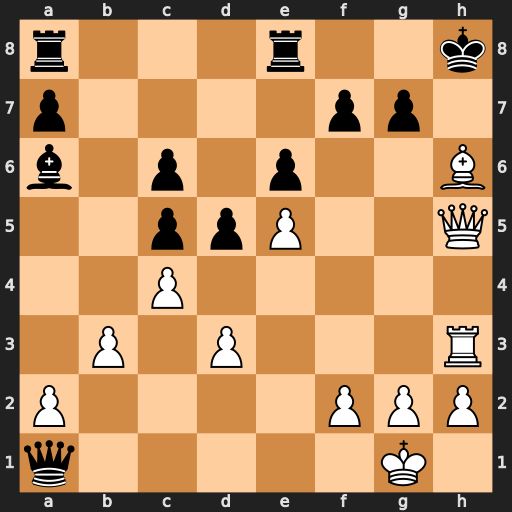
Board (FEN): r3r2k/p4pp1/b1p1p2B/2ppP2Q/2P5/1P1P3R/P4PPP/q5K1
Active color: w
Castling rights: -
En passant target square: -
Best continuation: Bc1+ Kg8 Qh8#